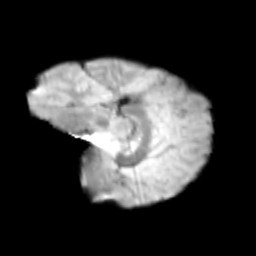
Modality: T2w
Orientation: sagittal
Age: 11
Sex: male
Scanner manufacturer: siemens
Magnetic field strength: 3 T
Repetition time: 3.8 s
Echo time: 0.07 s